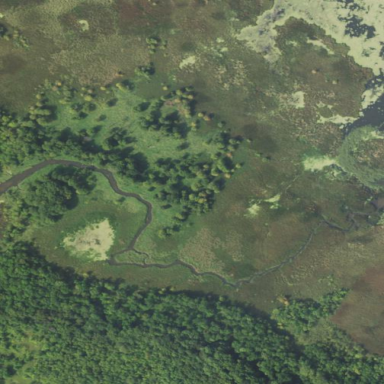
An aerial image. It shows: Marshy wetland area.